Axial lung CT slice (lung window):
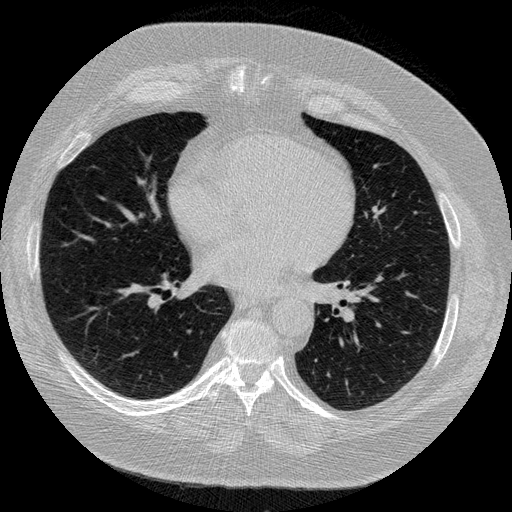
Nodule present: no